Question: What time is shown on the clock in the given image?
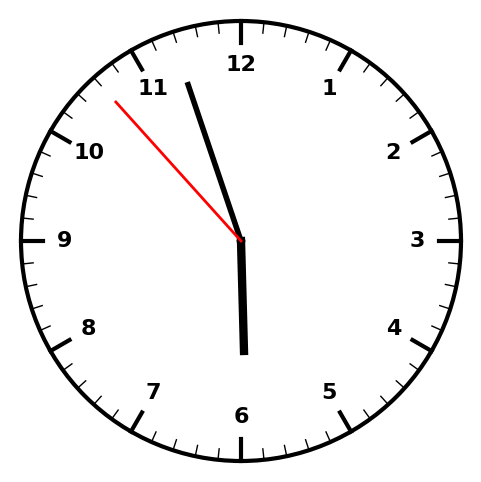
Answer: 05:56:53